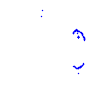
Particle: proton